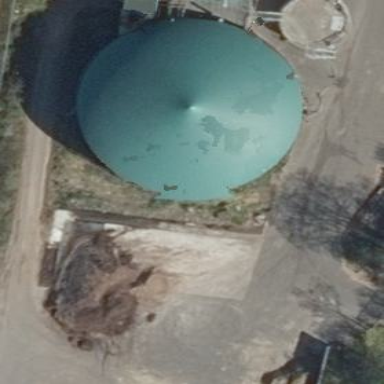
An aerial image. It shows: Digester building.